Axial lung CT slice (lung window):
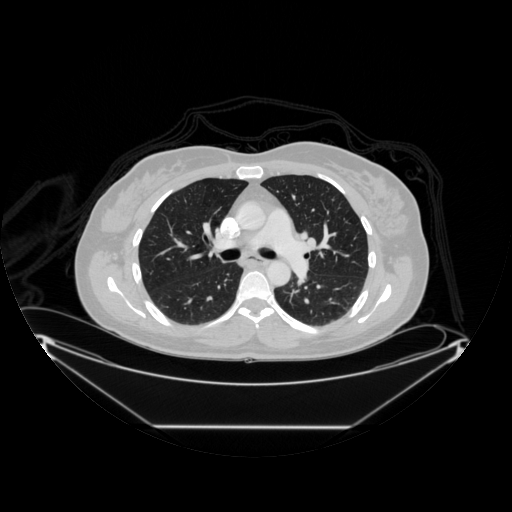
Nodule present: no